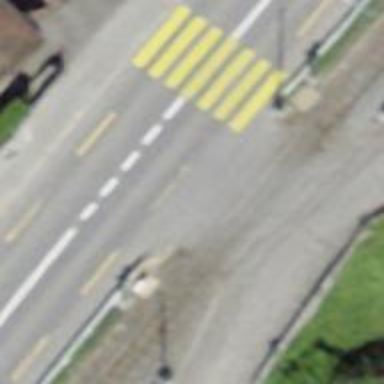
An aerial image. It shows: Railway level crossing.